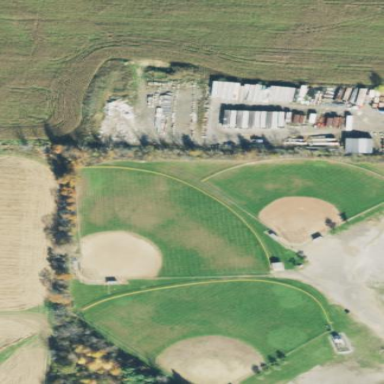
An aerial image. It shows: Baseball pitch for leisure land.